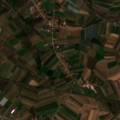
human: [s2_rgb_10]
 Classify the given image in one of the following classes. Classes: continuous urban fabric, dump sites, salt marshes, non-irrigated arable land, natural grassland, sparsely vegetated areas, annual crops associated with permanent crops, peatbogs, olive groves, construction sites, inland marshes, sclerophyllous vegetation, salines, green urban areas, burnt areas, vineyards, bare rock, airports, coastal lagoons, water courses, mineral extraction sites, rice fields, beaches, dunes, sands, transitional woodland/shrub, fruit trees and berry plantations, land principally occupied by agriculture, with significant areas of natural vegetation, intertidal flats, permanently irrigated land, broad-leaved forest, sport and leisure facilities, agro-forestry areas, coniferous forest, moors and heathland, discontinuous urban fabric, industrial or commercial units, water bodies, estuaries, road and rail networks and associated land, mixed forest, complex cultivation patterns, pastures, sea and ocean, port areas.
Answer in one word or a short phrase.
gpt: non-irrigated arable land, complex cultivation patterns